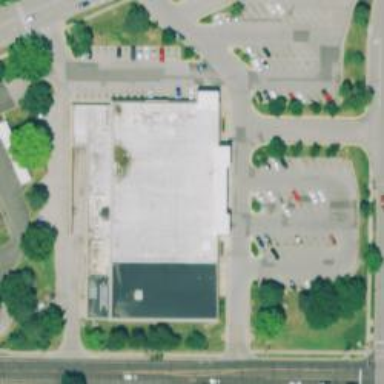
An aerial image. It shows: Supermarket.